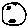
Label: moon